Question: Our web service expects the MD5 hash of the whole body.
I think this could be done with the pre-request script. Does anybody know how I can access the request body in the pre-request script?
I found this for creating the md5: <URL>
...but it doesn't show how to access the body.

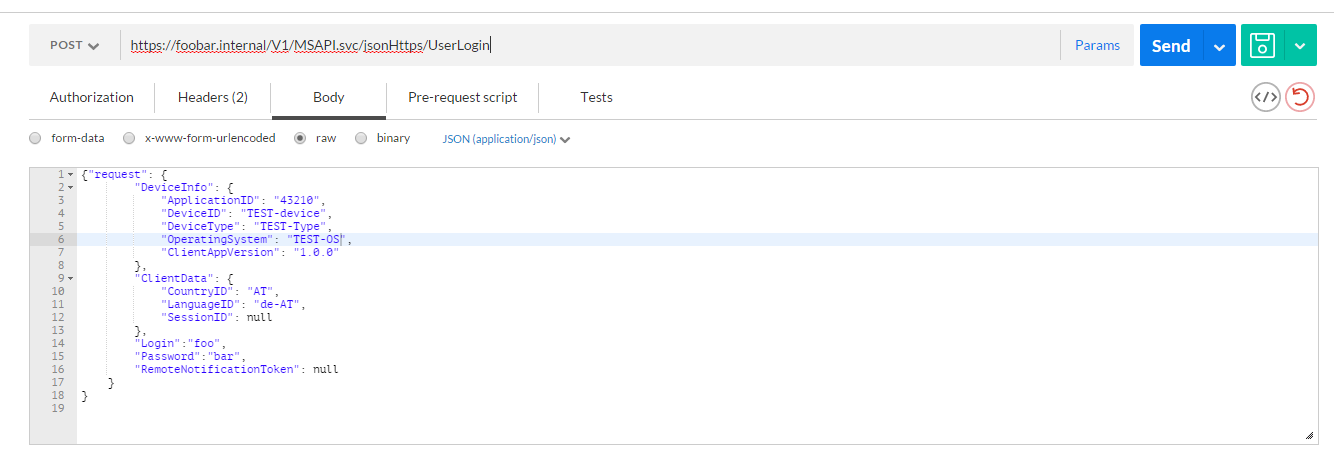
Answer: I my :
I access the request data and stringify it, after this is push everything in an Array and gerneate with with join my string.
After this is just need some MD5 methode and voila, everything is working.
'''
var rdata = request.data;
var requestLength = JSON.stringify(JSON.parse(rdata)).length;
var presharedkey = "XXXXKEYXXXXX";
var DeviceID = "3111110000666000";
var d = new Date();
var timestamp = d.getTime();
var AdditionalInfoString = [];
AdditionalInfoString.push(requestLength,DeviceID,presharedkey,timestamp);
AdditionalInfoString = AdditionalInfoString.join("");
var hash = CryptoJS.MD5(AdditionalInfoString);
postman.setGlobalVariable("AdditionalInfo", hash.toString());
'''